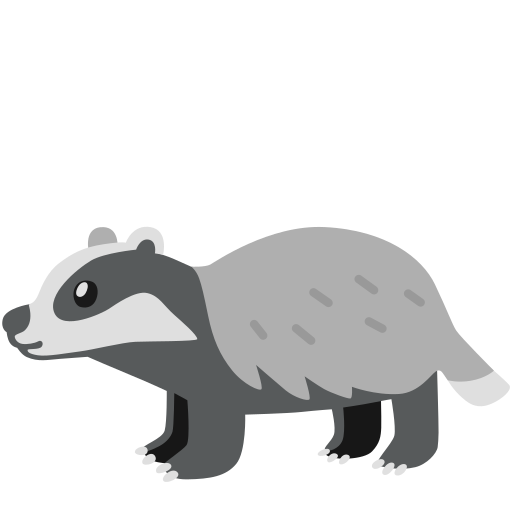
Emoji: 🦡